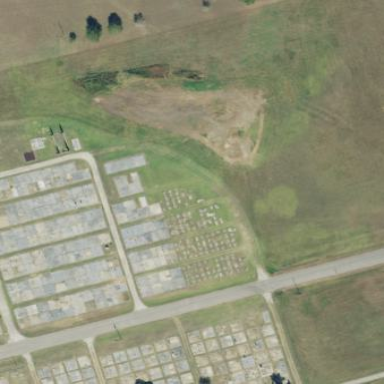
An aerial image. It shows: Cemetery.